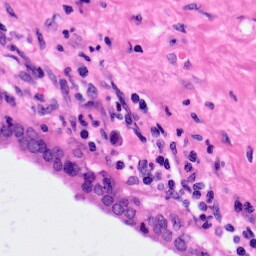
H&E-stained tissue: Pancreatic